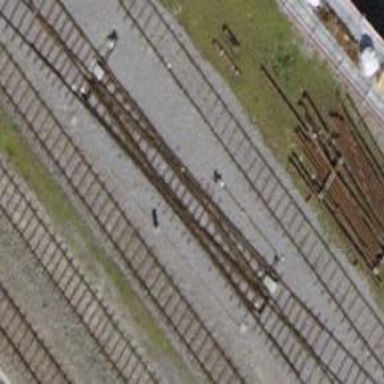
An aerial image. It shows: Railway switch.